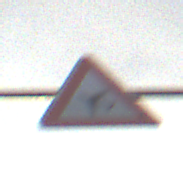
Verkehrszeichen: FlugbetriebRechts
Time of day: SunriseSunset
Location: Outdoor (Nature)
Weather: PartlyCloudy
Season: Summer
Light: Natural